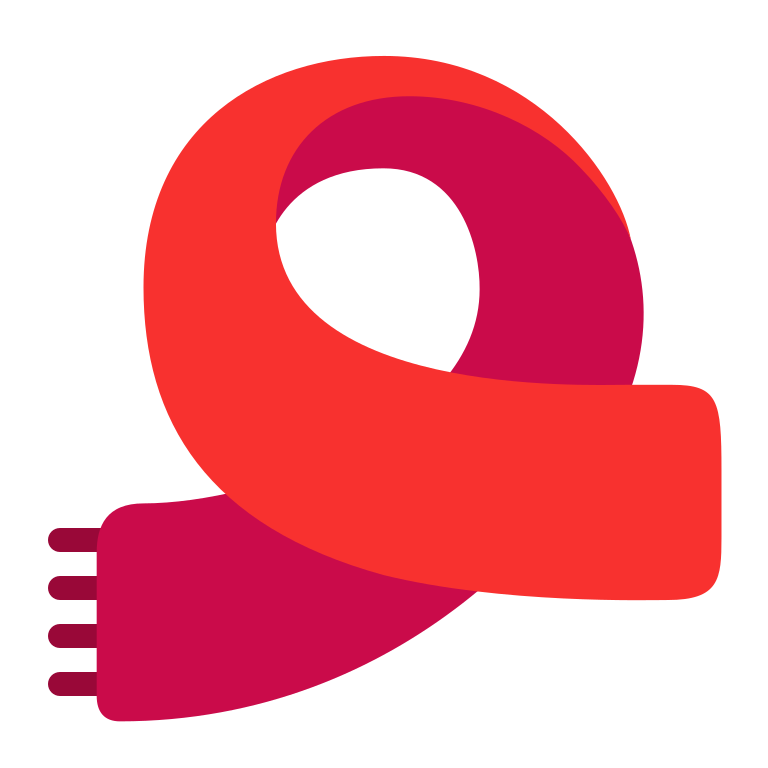
scarf flat